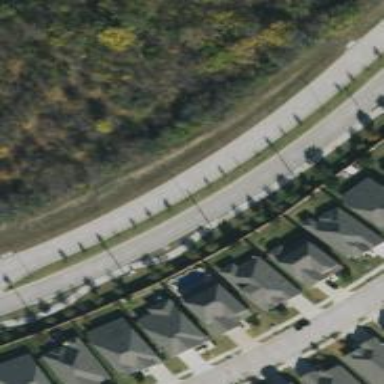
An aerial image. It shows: Tertiary road.